Question: I'm currently working on writing a version of the MATLAB <URL> about the of a region.
This was helpful theoretically, but I'm having trouble actually implementing the suggestions. I get results wildly different from MATLAB's (or common sense for that matter) and really don't understand why.
Consider this test image:

We can see it slants at 45 degrees from the X axis, with minor and major axes of 30 and 100 respectively.
Running it through MATLAB's 'RegionProps' function confirms this:
'''
MajorAxisLength: <PHONE>
MinorAxisLength: 32.2961
Eccentricity: 0.9479
Orientation: -44.9480
'''
Meanwhile, I don't even get the axes right. I'm trying to use <URL> from Wikipedia.
My code so far is:
### raw_moments.m:
'''
function outmom = raw_moments(im,i,j)
total = 0;
total = int32(total);
im = int32(im);
[height,width] = size(im);
for x = 1:width;
for y = 1:height;
amount = (x ** i) * (y ** j) * im(y,x);
total = total + amount;
end;
end;
outmom = total;
'''
### central_moments.m:
'''
function cmom = central_moments(im,p,q);
total = 0;
total = double(total);
im = int32(im);
rawm00 = raw_moments(im,0,0);
xbar = double(raw_moments(im,1,0)) / double(rawm00);
ybar = double(raw_moments(im,0,1)) / double(rawm00);
[height,width] = size(im);
for x = 1:width;
for y = 1:height;
amount = ((x - xbar) ** p) * ((y - ybar) ** q) * double(im(y,x));
total = total + double(amount);
end;
end;
cmom = double(total);
'''
And here's my code attempting to use these. I include comments for the values I get
at each step:
'''
inim = logical(imread('135deg100by30ell.png'));
cm00 = central_moments(inim,0,0); % 2567
up20 = central_moments(inim,2,0) / cm00; % 353.94
up02 = central_moments(inim,0,2) / cm00; % 352.89
up11 = central_moments(inim,1,1) / cm00; % 288.31
covmat = [up20, up11; up11, up02];
%[ 353.94 288.31
% 288.31 352.89 ]
eigvals = eig(covmat); % [65.106 641.730]
minoraxislength = eigvals(1); % 65.106
majoraxislength = eigvals(2); % 641.730
'''
I'm not sure what I'm doing wrong. I seem to be following those formulas correctly, but my results are nonsense. I haven't found any obvious errors in my moment functions, although honestly my understanding of moments isn't the greatest to begin with.
Can anyone see where I'm going astray? Thank you very much.
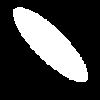
Answer: ## EDIT:
According to <URL>:
> the eignevalues [...] are
to the squared length of the eigenvector axes.
which is explained by:
'''
axisLength = 4 * sqrt(eigenValue)
'''
---
Shown below is my version of the code (I vectorized the moments functions):
### my_regionprops.m
'''
function props = my_regionprops(im)
cm00 = central_moments(im, 0, 0);
up20 = central_moments(im, 2, 0) / cm00;
up02 = central_moments(im, 0, 2) / cm00;
up11 = central_moments(im, 1, 1) / cm00;
covMat = [up20 up11 ; up11 up02];
[V,D] = eig( covMat );
[D,order] = sort(diag(D), 'descend'); %# sort cols high to low
V = V(:,order);
%# D(1) = (up20+up02)/2 + sqrt(4*up11^2 + (up20-up02)^2)/2;
%# D(2) = (up20+up02)/2 - sqrt(4*up11^2 + (up20-up02)^2)/2;
props = struct();
props.MajorAxisLength = 4*sqrt(D(1));
props.MinorAxisLength = 4*sqrt(D(2));
props.Eccentricity = sqrt(1 - D(2)/D(1));
%# props.Orientation = -atan(V(2,1)/V(1,1)) * (180/pi); %# sign?
props.Orientation = -atan(2*up11/(up20-up02))/2 * (180/pi);
end
function cmom = central_moments(im,i,j)
rawm00 = raw_moments(im,0,0);
centroids = [raw_moments(im,1,0)/rawm00 , raw_moments(im,0,1)/rawm00];
cmom = sum(sum( (([1:size(im,1)]-centroids(2))'.^j * ...
([1:size(im,2)]-centroids(1)).^i) .* im ));
end
function outmom = raw_moments(im,i,j)
outmom = sum(sum( ((1:size(im,1))'.^j * (1:size(im,2)).^i) .* im ));
end
'''
... and the code to test it:
### test.m
'''
I = imread('135deg100by30ell.png');
I = logical(I);
>> p = regionprops(I, {'Eccentricity' 'MajorAxisLength' 'MinorAxisLength' 'Orientation'})
p =
MajorAxisLength: 101.34
MinorAxisLength: 32.296
Eccentricity: 0.94785
Orientation: -44.948
>> props = my_regionprops(I)
props =
MajorAxisLength: 101.33
MinorAxisLength: 32.275
Eccentricity: 0.94792
Orientation: -44.948
%# these values are by hand only ;)
subplot(121), imshow(I), imdistline(gca, [17 88],[9 82]);
subplot(122), imshow(I), imdistline(gca, [43 67],[59 37]);
'''